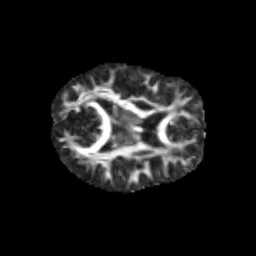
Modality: FA
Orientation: axial
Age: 11
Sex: female
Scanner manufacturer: siemens
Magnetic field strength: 3 T
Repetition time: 3.8 s
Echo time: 0.07 s